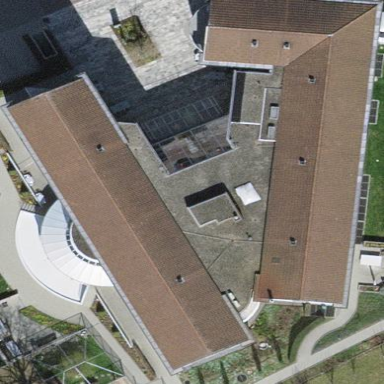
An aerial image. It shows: Nursing home.